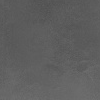
Atmospheric dust classification: dusty